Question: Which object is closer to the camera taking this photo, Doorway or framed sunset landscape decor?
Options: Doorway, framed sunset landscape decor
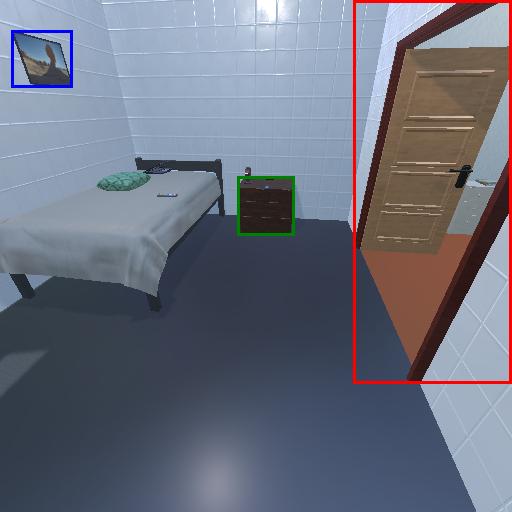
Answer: Doorway